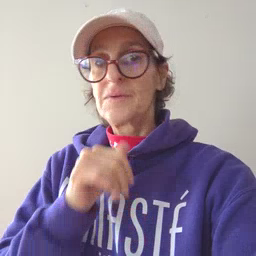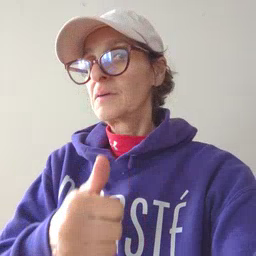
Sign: not